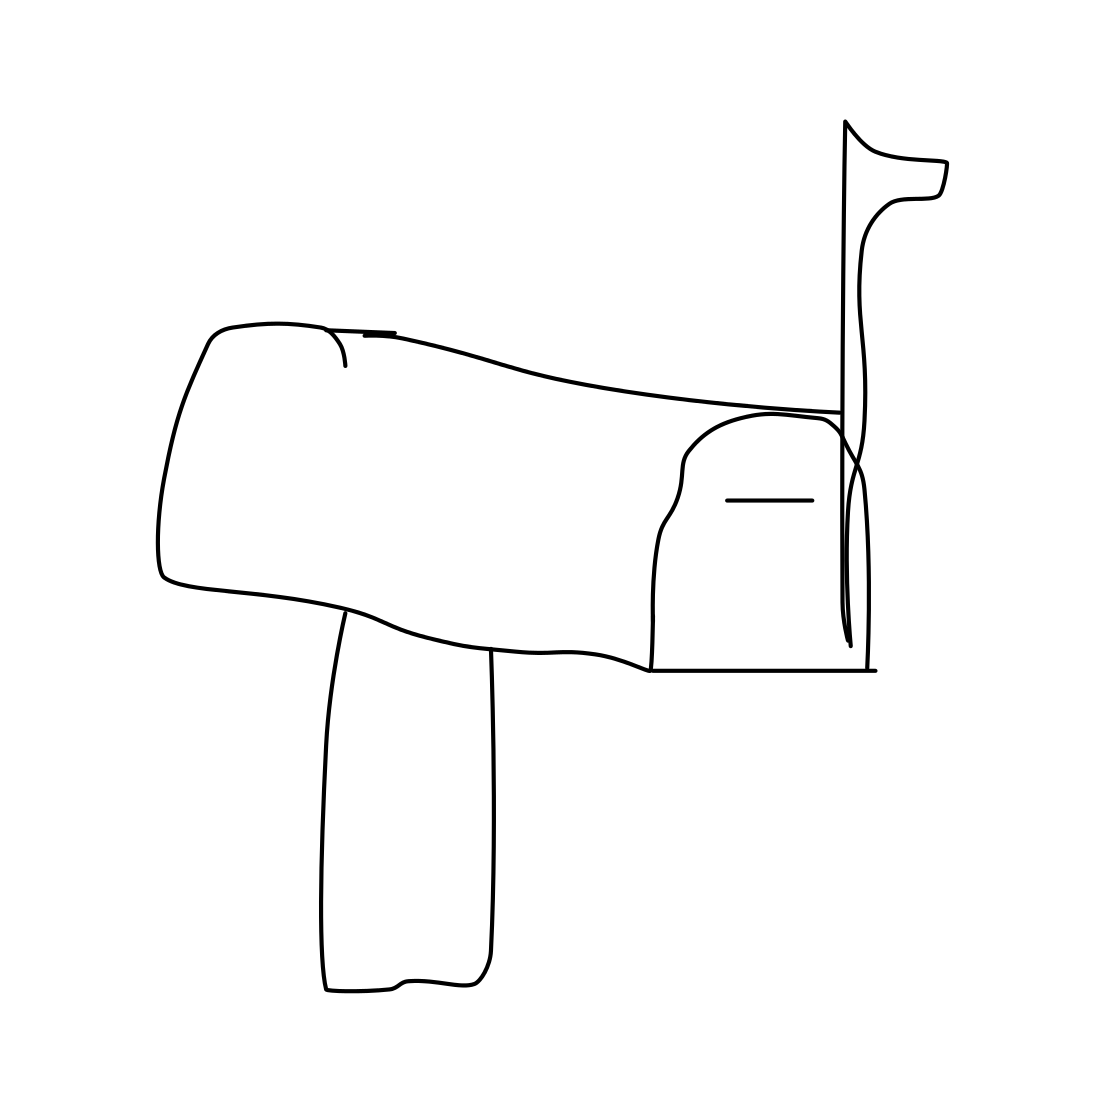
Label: mailbox